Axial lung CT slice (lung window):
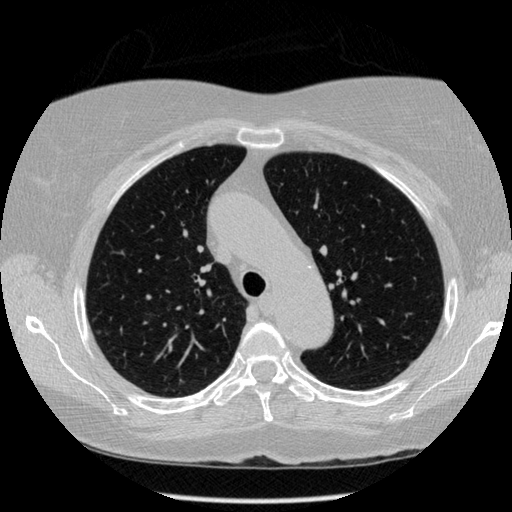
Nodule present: no